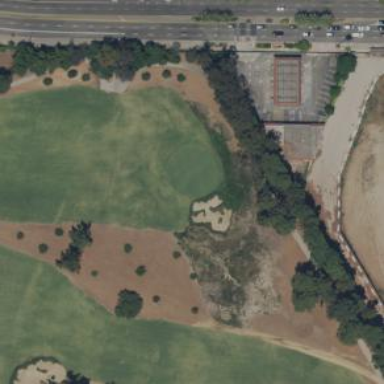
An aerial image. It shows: View of golf hole.